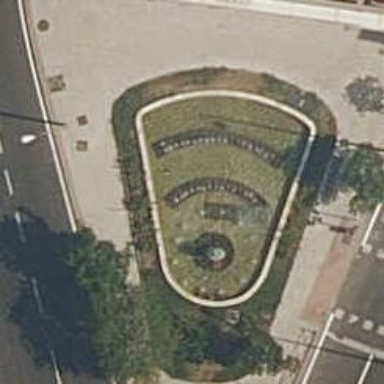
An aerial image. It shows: Fountain.